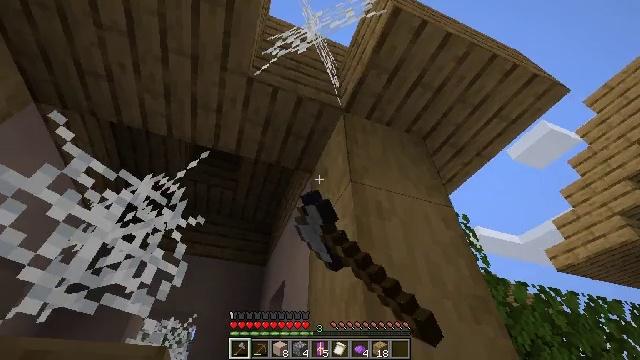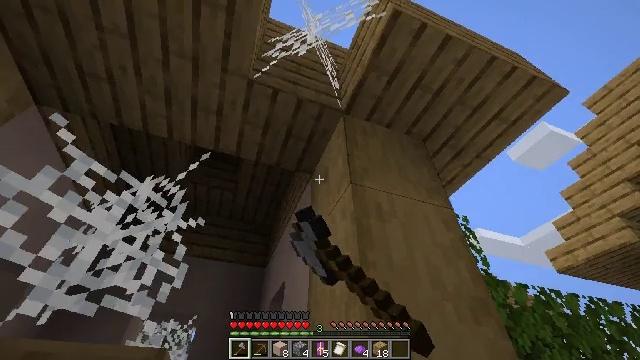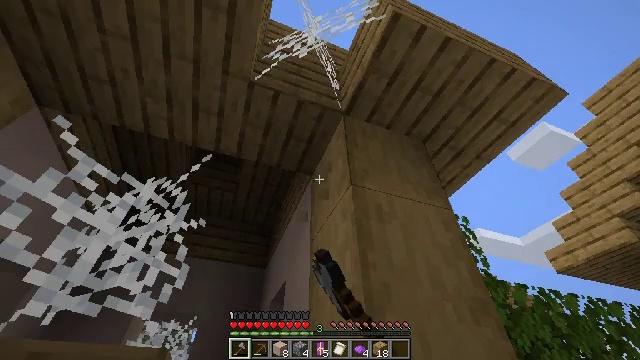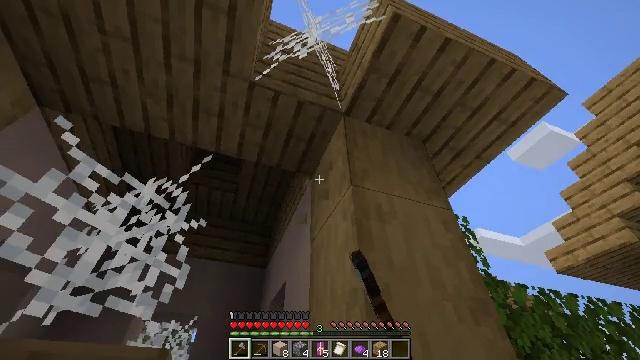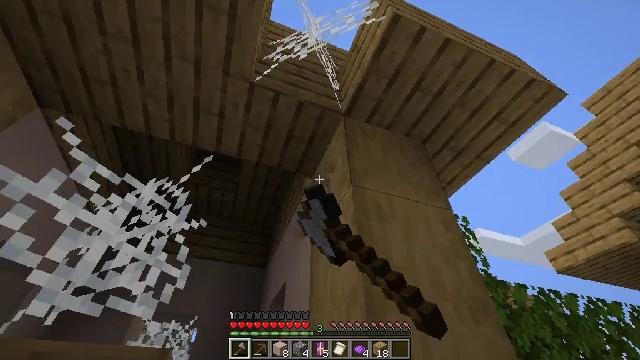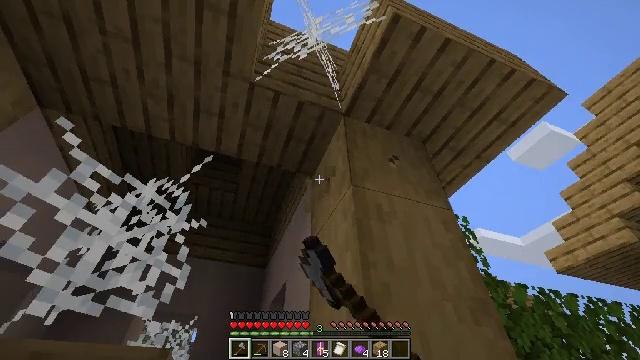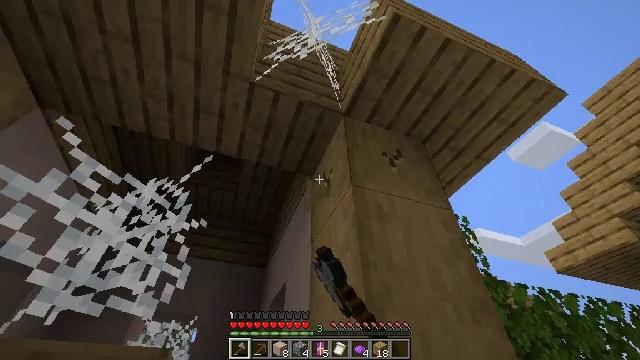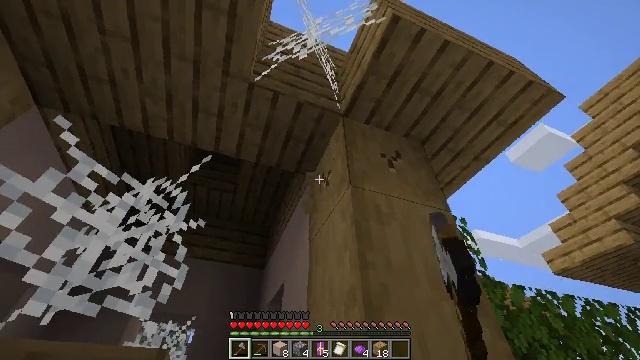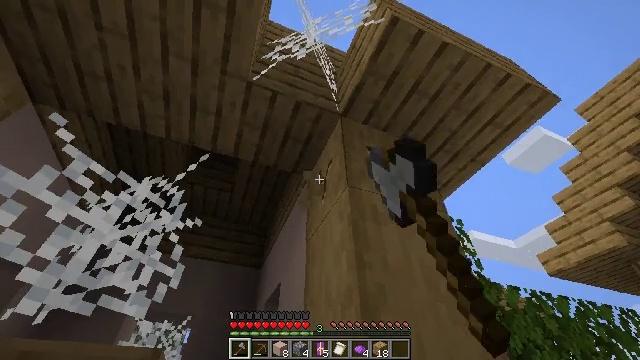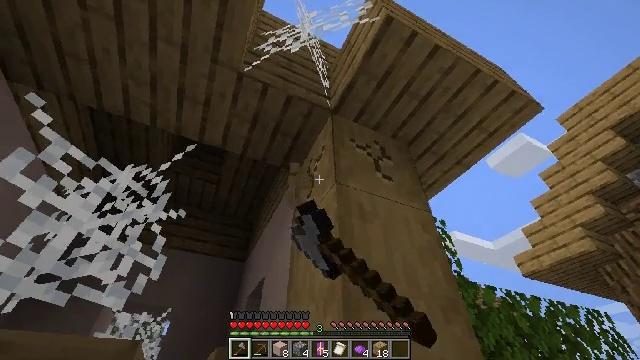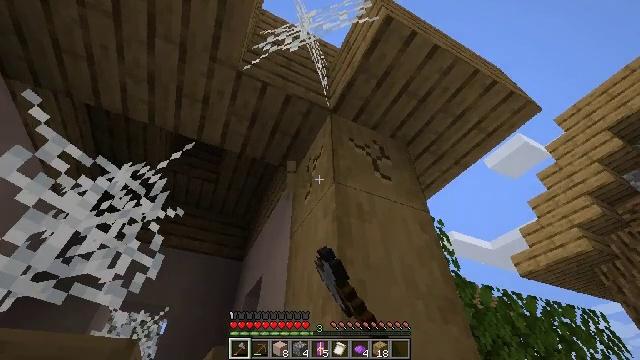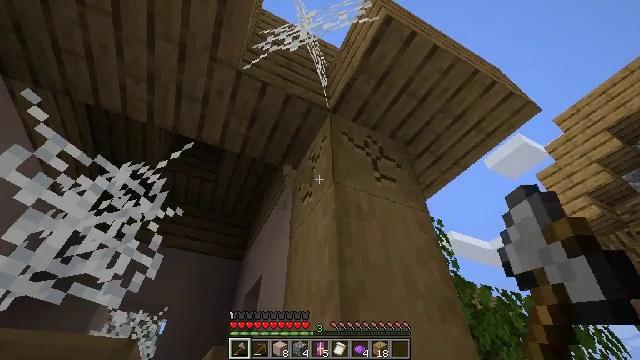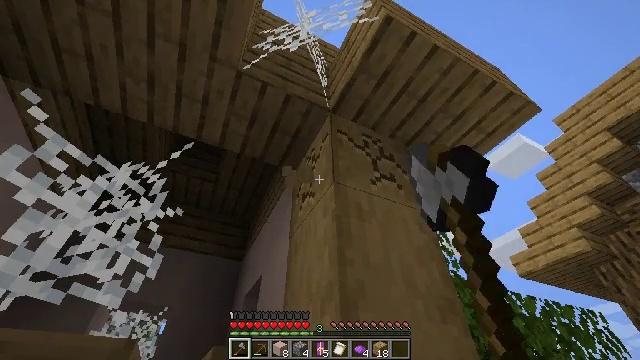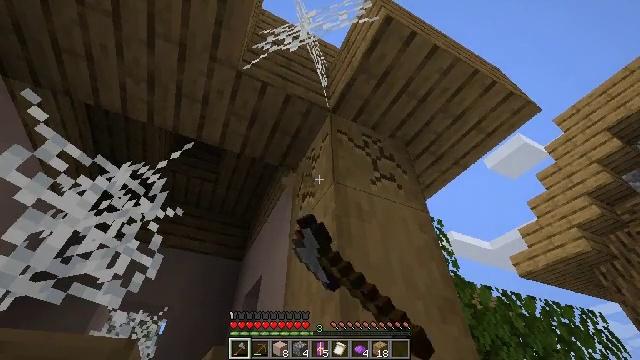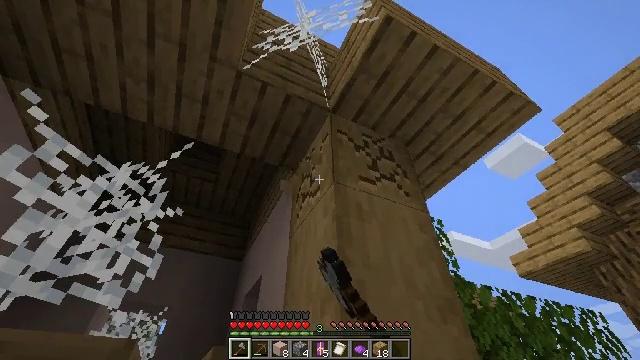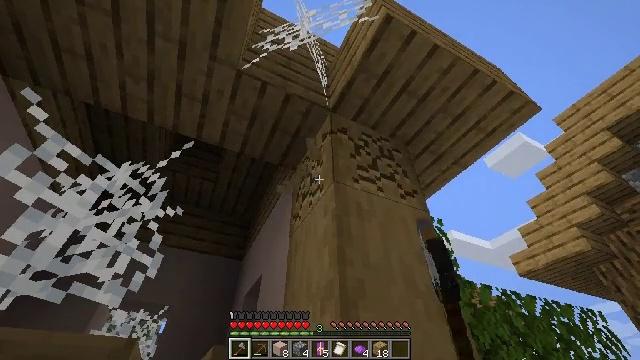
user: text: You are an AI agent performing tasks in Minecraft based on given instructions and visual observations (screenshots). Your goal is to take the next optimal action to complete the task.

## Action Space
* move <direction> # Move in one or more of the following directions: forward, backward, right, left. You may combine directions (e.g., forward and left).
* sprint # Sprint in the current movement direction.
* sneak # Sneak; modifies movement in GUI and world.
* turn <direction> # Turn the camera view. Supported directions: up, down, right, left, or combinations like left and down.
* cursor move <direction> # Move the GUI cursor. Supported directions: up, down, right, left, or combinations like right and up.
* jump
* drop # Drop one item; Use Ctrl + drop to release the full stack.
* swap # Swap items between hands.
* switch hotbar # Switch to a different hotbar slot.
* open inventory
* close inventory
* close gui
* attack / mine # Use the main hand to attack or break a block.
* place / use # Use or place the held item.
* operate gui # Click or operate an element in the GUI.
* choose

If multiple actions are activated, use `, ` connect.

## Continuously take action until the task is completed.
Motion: motion action
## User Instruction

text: Retrieve the stripped oak log.
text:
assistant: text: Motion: attack / mine
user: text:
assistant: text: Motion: attack / mine
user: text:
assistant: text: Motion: attack / mine
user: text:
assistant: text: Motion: attack / mine
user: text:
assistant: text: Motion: attack / mine
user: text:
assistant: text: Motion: attack / mine
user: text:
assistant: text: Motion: attack / mine
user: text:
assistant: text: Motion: attack / mine
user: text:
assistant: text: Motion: turn right, attack / mine
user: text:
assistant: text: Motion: attack / mine
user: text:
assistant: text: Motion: attack / mine
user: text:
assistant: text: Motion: attack / mine
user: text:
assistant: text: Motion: attack / mine
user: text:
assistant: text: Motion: attack / mine
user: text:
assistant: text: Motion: attack / mine
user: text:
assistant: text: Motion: attack / mine
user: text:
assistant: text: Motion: attack / mine
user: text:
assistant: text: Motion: attack / mine
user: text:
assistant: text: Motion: attack / mine
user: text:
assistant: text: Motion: attack / mine
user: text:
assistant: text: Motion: attack / mine
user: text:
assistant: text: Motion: attack / mine
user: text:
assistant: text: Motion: attack / mine
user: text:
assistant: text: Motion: attack / mine
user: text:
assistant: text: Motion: attack / mine
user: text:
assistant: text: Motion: attack / mine
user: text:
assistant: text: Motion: turn right and down, attack / mine
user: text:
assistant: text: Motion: turn right and down, attack / mine
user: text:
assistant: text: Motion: attack / mine
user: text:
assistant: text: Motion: attack / mine